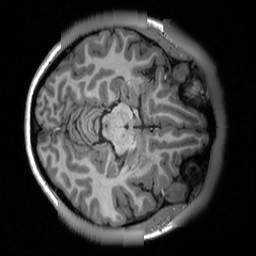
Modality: T1w
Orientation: axial